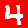
Digit: 4